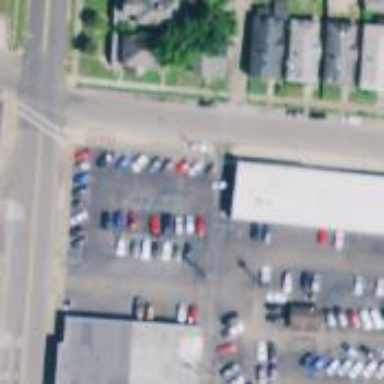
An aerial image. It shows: Alley classified as service road.